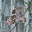
Label: 2